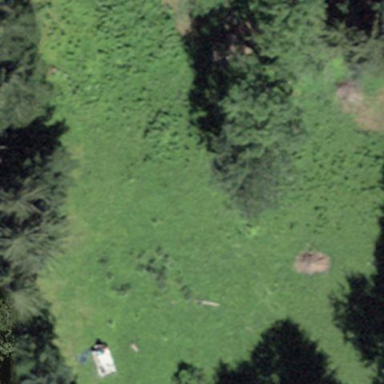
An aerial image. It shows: Beautiful meadow.